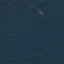
Label: Forest